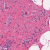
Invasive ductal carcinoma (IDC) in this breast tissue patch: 0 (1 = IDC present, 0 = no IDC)